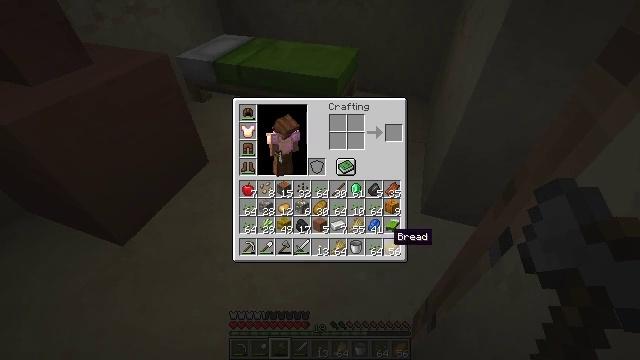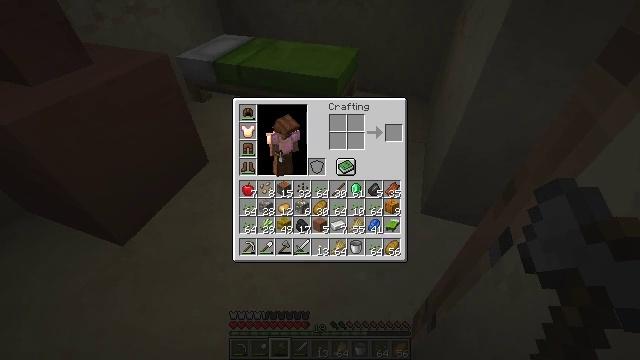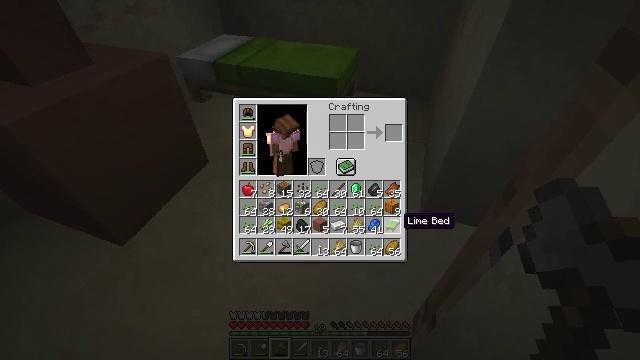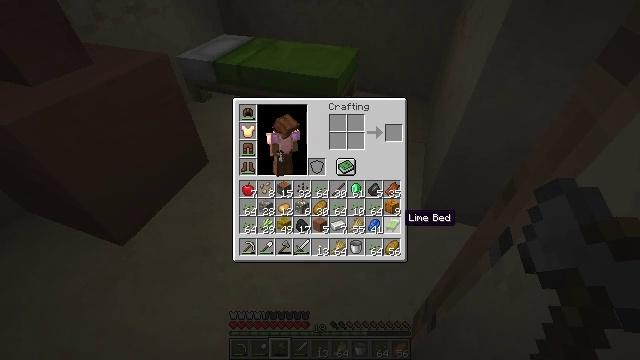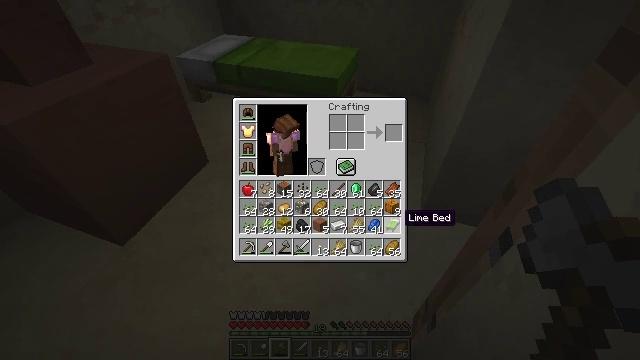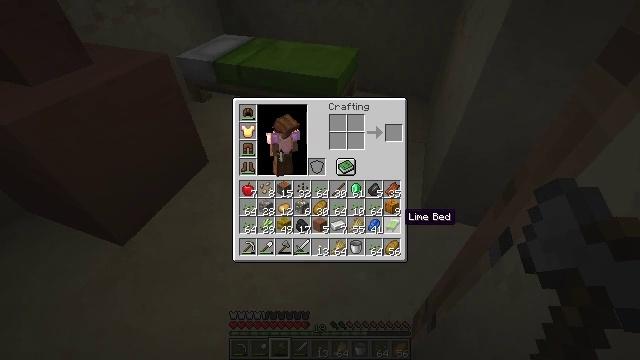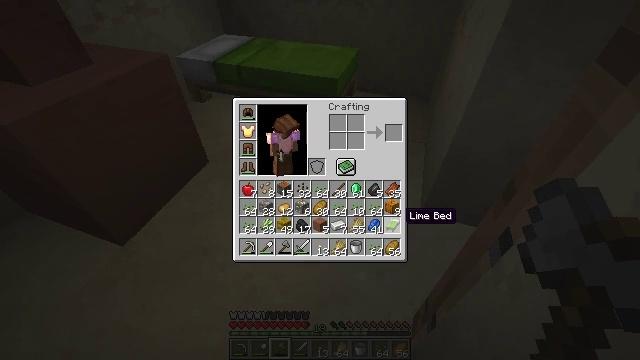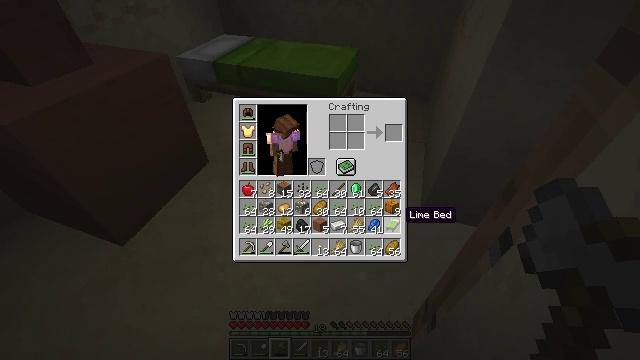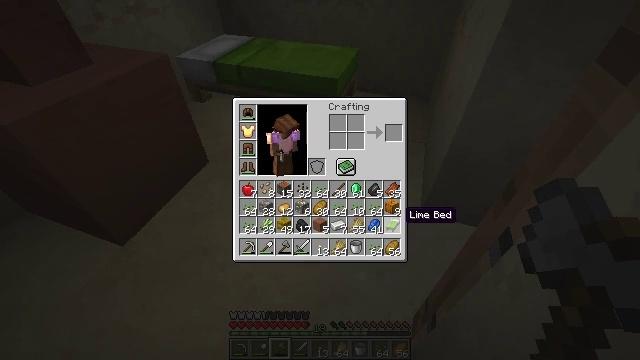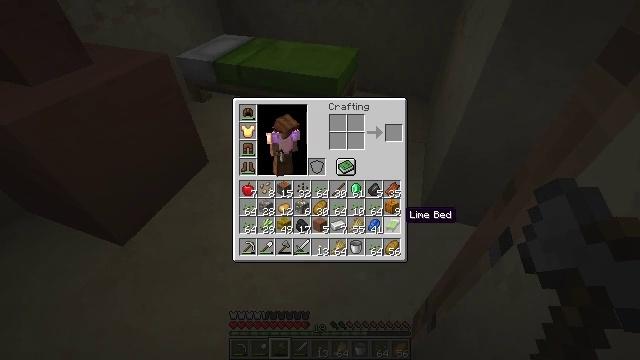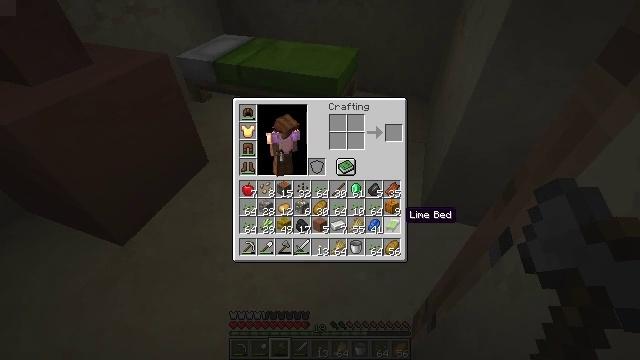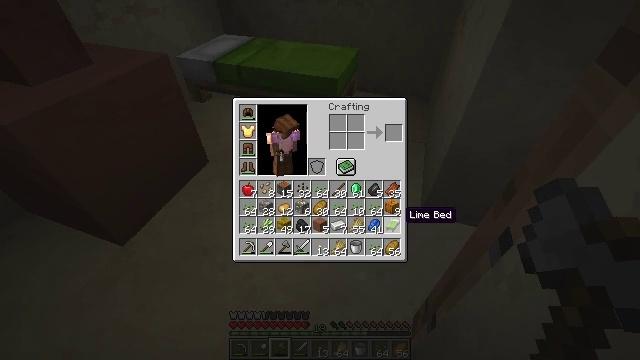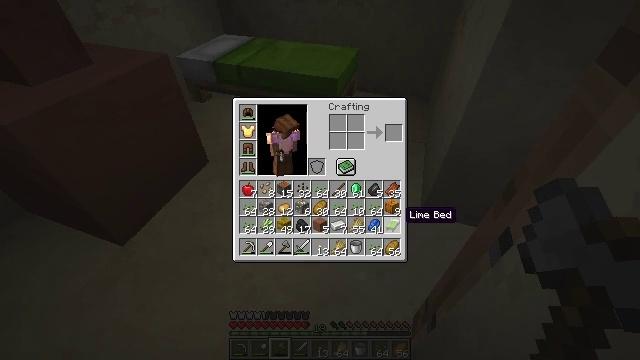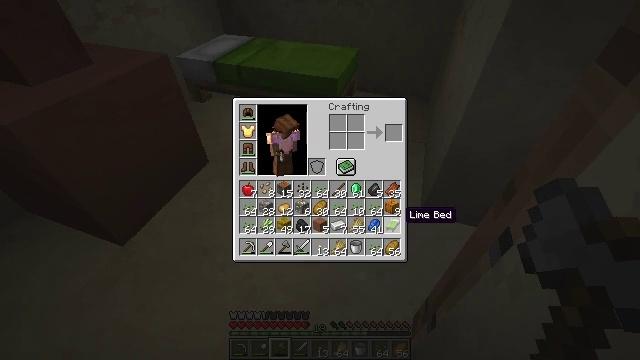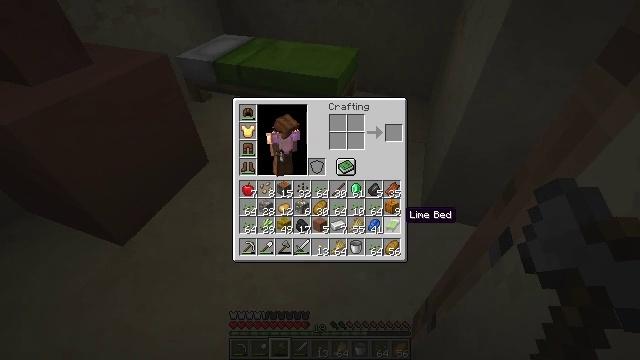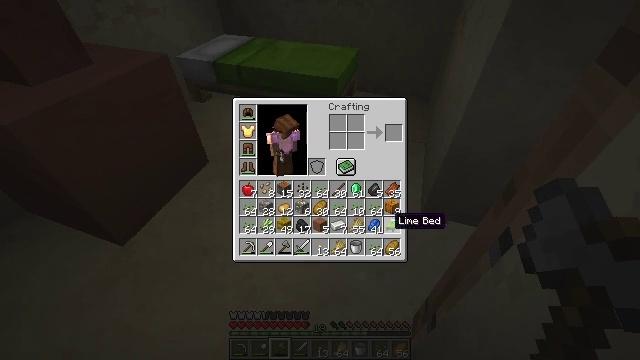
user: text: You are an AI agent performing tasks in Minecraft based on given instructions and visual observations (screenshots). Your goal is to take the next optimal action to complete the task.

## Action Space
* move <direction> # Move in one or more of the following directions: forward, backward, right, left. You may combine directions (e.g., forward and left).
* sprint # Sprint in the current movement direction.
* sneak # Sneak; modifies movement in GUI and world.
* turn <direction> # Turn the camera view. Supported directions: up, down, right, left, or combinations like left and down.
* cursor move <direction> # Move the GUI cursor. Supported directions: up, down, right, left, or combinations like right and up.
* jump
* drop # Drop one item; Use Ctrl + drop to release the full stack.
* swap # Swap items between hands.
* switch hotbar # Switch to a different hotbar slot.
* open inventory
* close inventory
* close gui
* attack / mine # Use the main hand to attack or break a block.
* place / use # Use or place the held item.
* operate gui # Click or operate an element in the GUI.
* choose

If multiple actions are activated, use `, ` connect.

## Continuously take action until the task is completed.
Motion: motion action
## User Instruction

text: Remove terracotta from the inventory.
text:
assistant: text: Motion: cursor move up
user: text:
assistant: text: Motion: cursor move up
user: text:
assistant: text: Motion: no_op
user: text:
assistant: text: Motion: no_op
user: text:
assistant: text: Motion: no_op
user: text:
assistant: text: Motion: no_op
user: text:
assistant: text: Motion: no_op
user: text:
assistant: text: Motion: no_op
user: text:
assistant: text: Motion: no_op
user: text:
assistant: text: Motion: no_op
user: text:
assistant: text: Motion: no_op
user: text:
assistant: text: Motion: no_op
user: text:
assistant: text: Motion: no_op
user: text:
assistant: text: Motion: no_op
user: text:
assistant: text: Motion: cursor move left
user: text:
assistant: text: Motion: cursor move left and down
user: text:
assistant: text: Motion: cursor move left and down
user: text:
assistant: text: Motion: cursor move left
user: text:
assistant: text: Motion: cursor move left
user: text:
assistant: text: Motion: cursor move left
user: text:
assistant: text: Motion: no_op
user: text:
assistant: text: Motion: cursor move left
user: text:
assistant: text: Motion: cursor move left
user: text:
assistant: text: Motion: no_op
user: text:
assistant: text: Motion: cursor move left
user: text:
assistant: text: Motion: no_op
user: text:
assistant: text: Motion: no_op
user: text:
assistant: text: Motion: no_op
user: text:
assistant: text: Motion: no_op
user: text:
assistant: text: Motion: no_op